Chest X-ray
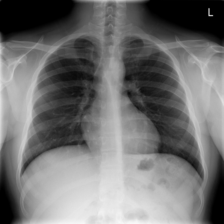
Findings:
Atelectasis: negative
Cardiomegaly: negative
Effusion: negative
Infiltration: negative
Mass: negative
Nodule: negative
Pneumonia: negative
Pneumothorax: negative
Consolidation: negative
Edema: negative
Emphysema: negative
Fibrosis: negative
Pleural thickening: negative
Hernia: negative